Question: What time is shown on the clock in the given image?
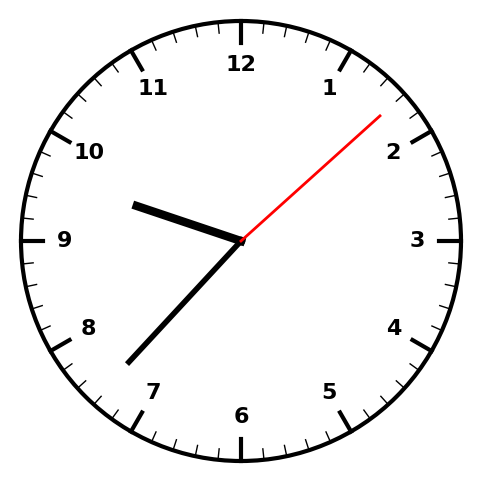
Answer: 09:37:08